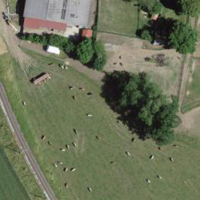
EUNIS habitat code: 52
Species observed at this site:
Prunella vulgaris
Corylus avellana
Aegopodium podagraria